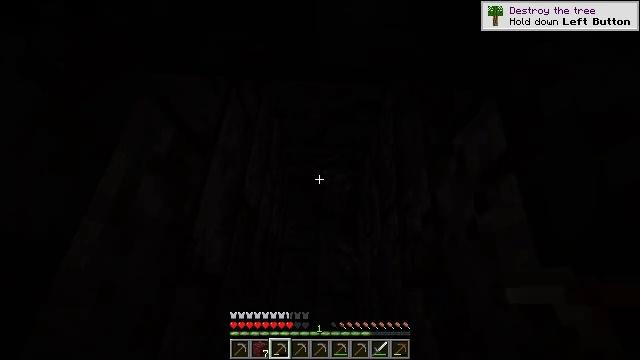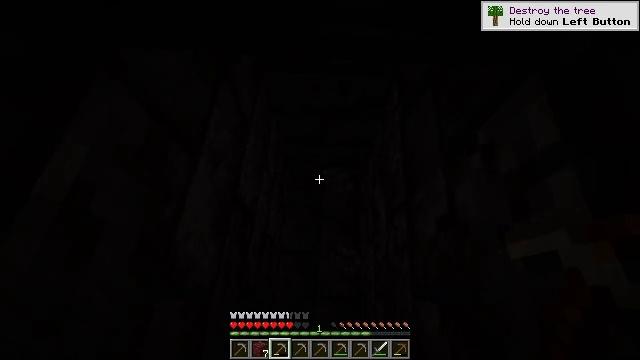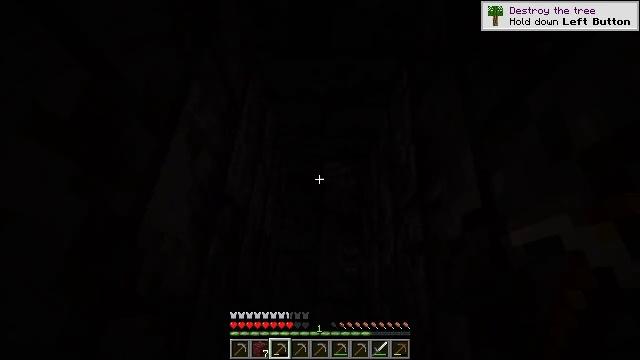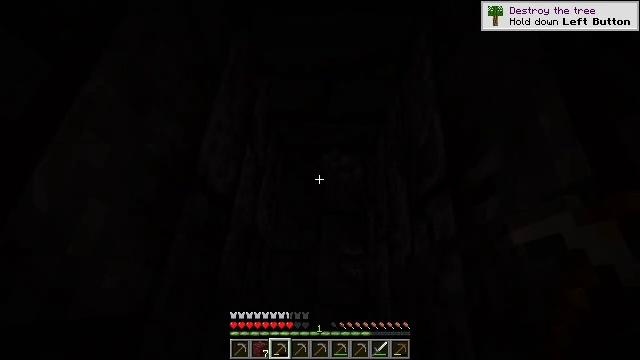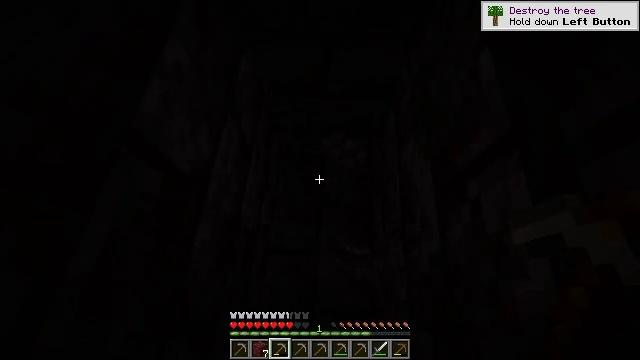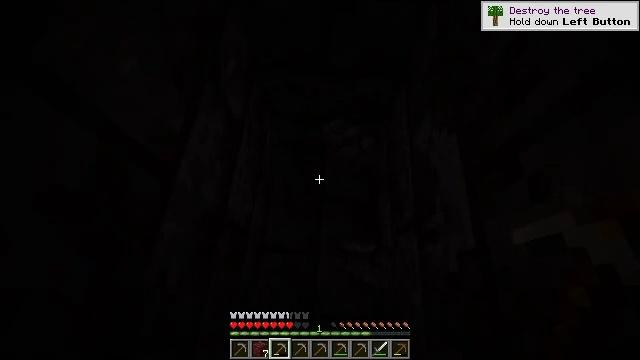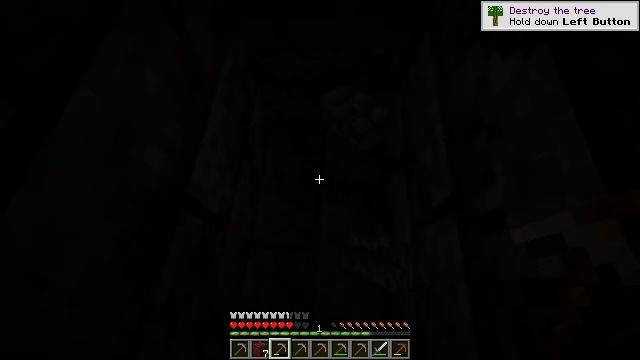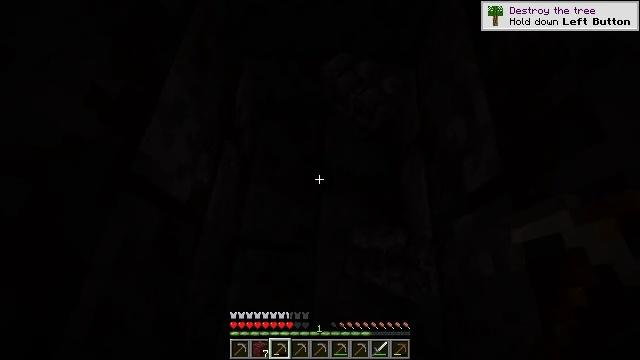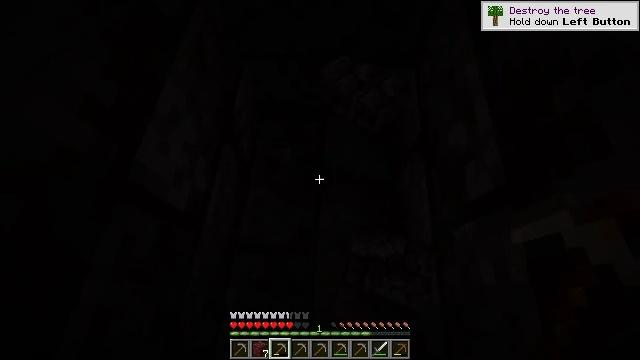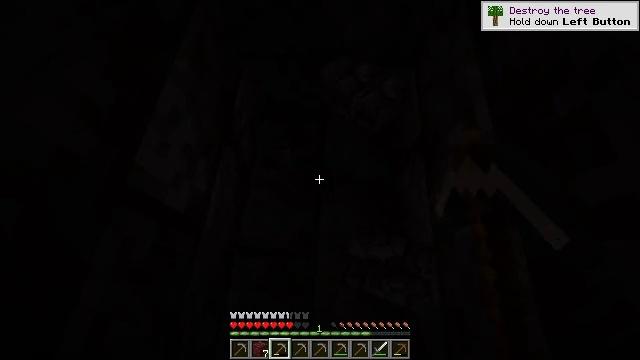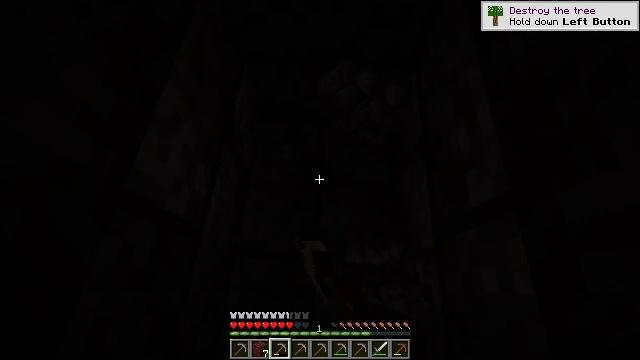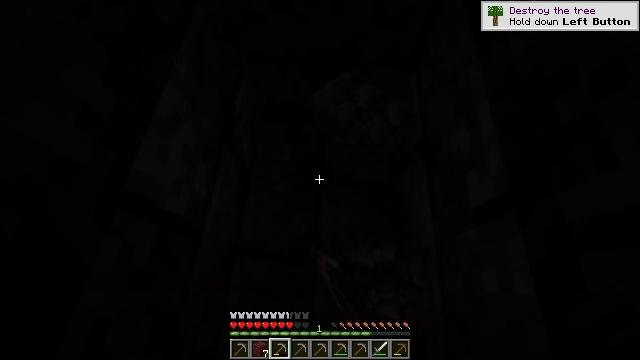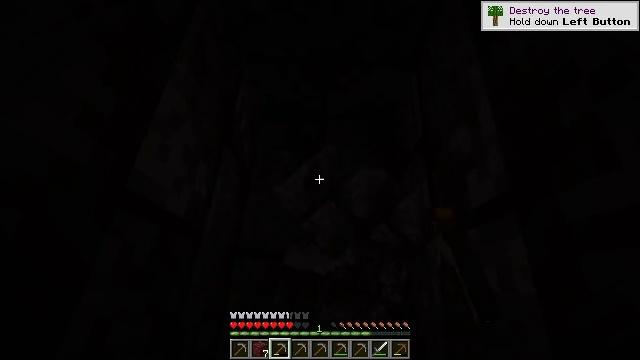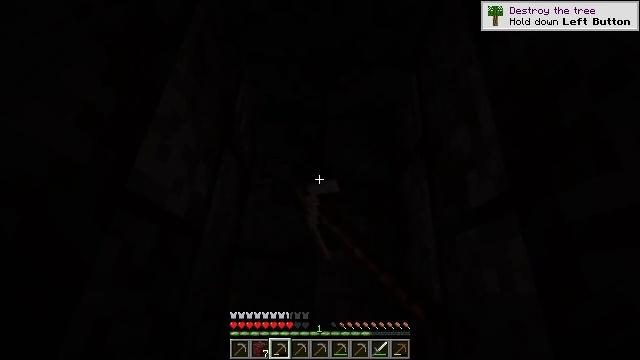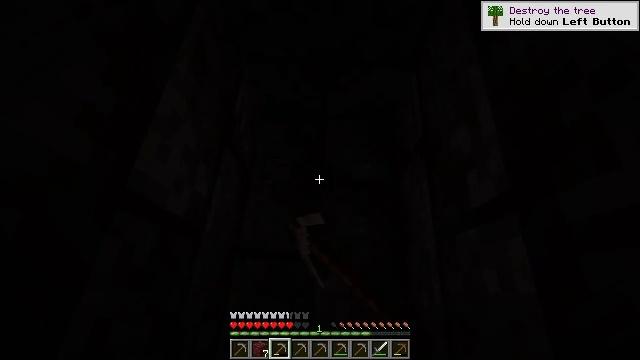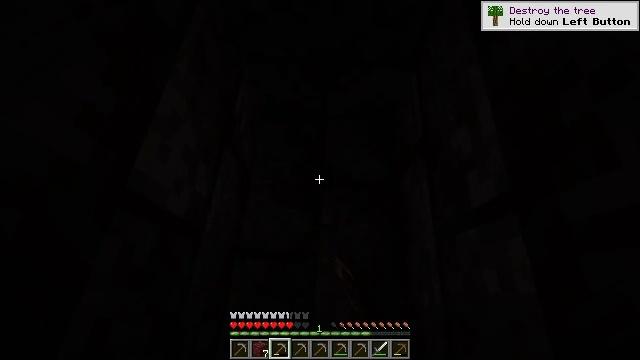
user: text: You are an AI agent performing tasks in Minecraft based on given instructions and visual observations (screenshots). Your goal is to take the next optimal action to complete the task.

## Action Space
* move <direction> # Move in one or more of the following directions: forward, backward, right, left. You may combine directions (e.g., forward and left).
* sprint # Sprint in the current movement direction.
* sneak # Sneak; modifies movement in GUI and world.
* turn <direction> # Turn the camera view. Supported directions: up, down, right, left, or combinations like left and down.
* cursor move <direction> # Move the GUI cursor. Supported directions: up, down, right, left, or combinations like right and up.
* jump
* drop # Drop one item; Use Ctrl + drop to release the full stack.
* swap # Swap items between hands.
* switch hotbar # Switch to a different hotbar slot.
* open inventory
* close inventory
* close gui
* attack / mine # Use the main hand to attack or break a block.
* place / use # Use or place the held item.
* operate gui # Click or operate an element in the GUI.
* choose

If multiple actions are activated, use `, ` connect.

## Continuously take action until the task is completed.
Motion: motion action
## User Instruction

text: Collect polished blackstone bricks by attacking them.
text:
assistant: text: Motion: no_op
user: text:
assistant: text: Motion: no_op
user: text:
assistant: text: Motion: no_op
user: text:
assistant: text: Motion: no_op
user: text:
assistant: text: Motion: no_op
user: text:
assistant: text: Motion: no_op
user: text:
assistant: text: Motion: no_op
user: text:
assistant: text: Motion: attack / mine
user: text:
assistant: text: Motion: attack / mine
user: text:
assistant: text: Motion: attack / mine
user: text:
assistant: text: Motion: attack / mine
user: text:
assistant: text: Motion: attack / mine
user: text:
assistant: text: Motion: attack / mine
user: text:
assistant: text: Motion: attack / mine
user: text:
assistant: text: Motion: attack / mine
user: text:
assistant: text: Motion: attack / mine
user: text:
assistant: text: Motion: attack / mine
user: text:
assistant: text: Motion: attack / mine
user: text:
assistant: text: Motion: attack / mine
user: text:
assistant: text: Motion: attack / mine
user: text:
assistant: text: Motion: attack / mine
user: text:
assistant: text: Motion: attack / mine
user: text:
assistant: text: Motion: attack / mine
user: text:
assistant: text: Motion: attack / mine